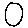
Label: circle